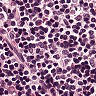
Metastatic tissue present: no